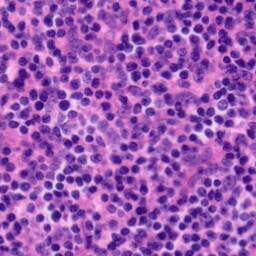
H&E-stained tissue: Tonsil